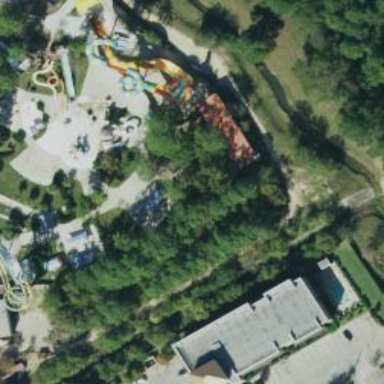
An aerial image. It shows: Water slide attraction.